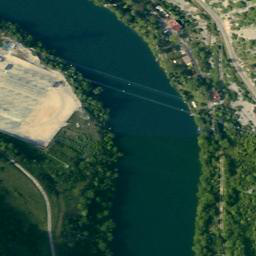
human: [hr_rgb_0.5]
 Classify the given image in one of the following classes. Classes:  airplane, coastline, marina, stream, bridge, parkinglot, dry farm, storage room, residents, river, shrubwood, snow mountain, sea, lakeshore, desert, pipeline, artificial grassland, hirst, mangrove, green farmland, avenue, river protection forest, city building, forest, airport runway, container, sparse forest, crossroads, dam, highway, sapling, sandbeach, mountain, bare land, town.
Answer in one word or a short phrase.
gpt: river